Interaction volume radius: 5 \u00c5
Interaction volume height: 15 \u00c5
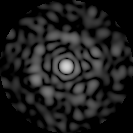
Disorder parameter: 0.8233